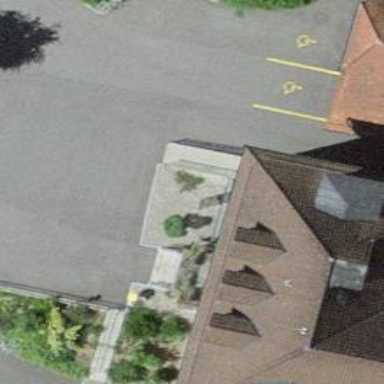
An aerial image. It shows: Post box is visible.